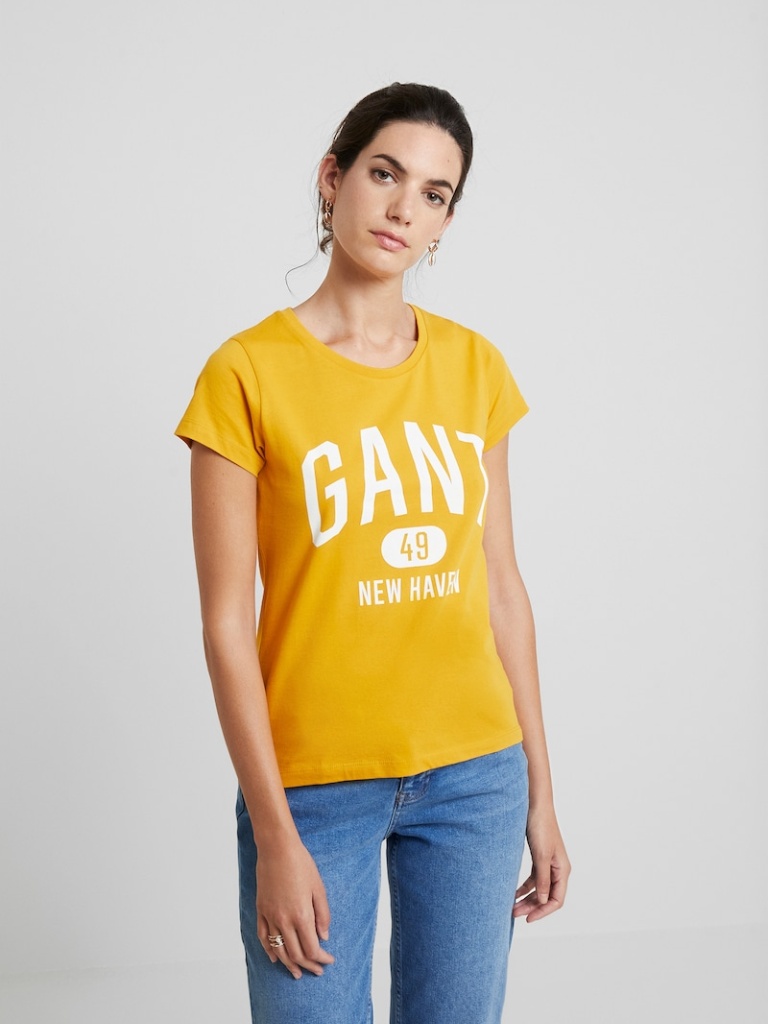
cotton tight short sleeve waist length Untucked crew t-shirt